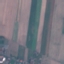
Land use / land cover: AnnualCrop